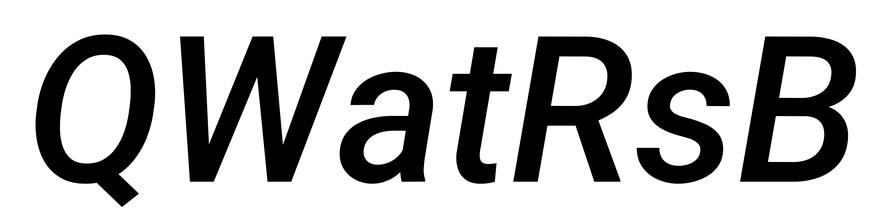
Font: Roboto-Italic_Medium_Italic